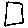
Label: square